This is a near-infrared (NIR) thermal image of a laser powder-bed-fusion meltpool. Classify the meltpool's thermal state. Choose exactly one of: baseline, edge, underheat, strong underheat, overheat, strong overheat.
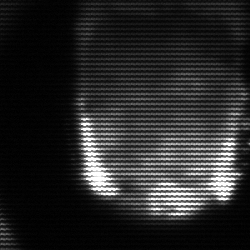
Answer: baseline